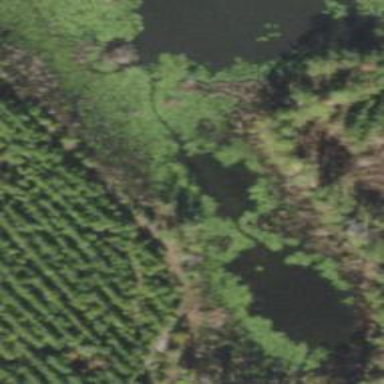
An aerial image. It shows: Marshy wetland area.